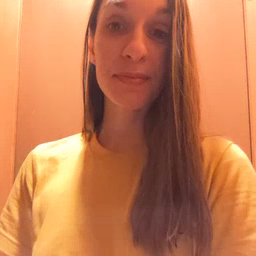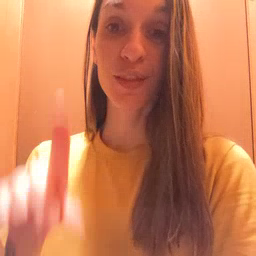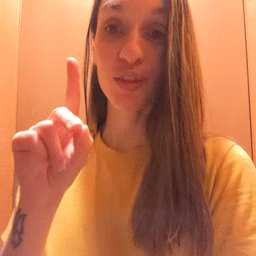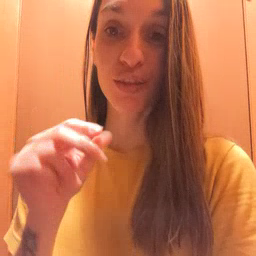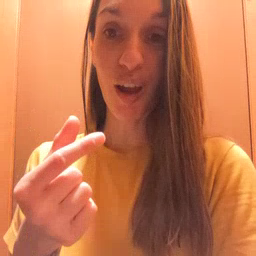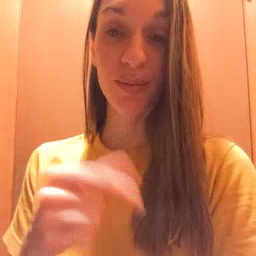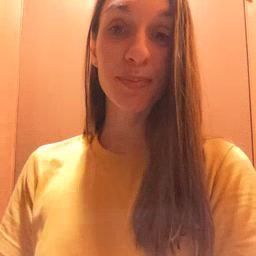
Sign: dog